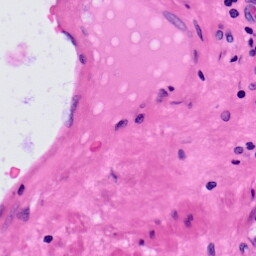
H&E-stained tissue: Prostate